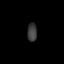
Tissue: lung
Cell type: Endothelial cells
Senescence score: 0.6227
Nuclear area (px): 173
Mean DAPI intensity: 60.243